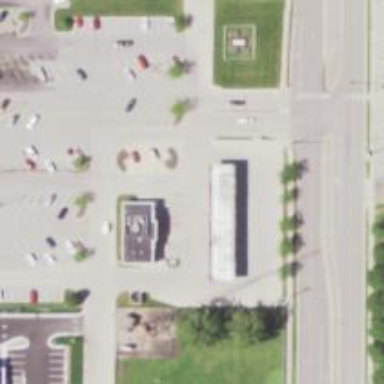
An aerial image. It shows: Convenience shop.